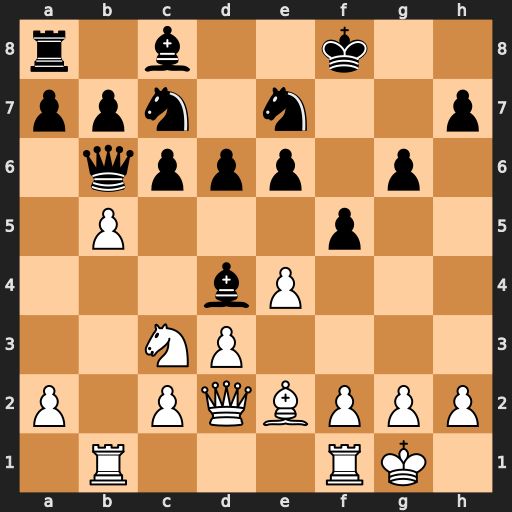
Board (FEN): r1b2k2/ppn1n2p/1qppp1p1/1P3p2/3bP3/2NP4/P1PQBPPP/1R3RK1
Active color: w
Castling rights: -
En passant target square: -
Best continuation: Na4 Bxf2+ Rxf2